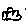
Label: cloud